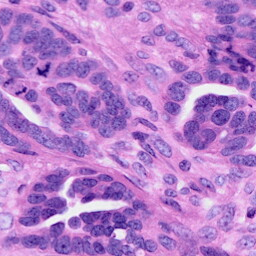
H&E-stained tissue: Ovarian